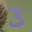
Label: 3